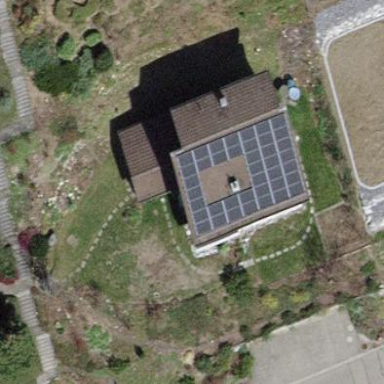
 consisting of solar photovoltaic panels."